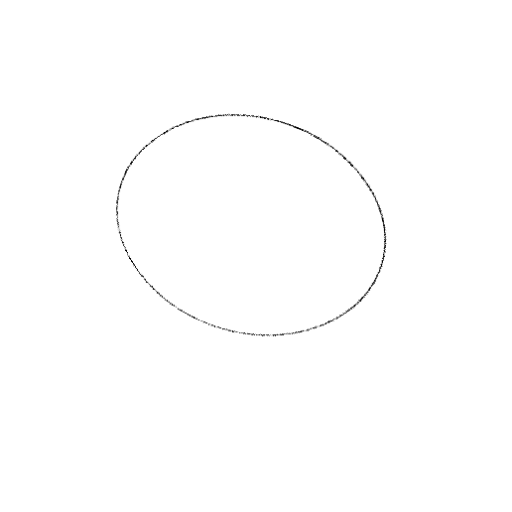
Crossing number: 0